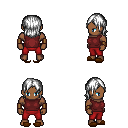
a pixel art fantasy rpg character, male body template, human, dark skin, maroon sleeveless shirt, red pants, white long bangs hairstyle, leather bracers, brown slippers, four views (front, back, left, right), 2x2 character sprite sheet, small pixel art, hard edges, no anti-aliasing